二年级 · 算术
车上原有 32 人。

车上现在有多少人?
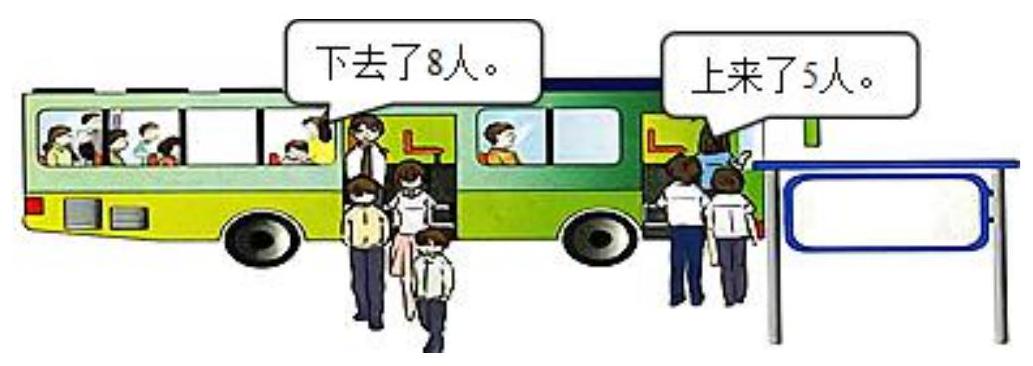
答案: 29 人

【分析】用车上原有的人数减去下去的人数, 再加上上来的人数, 就是车上现在有的人数, 据此解答。

【详解】 $32-8+5$

$=24+5$

$=29($ 人)

答: 车上现在有 29 人。

【点睛】考查了整数加减法的实际运用, 根据题中所给的量进行计算即可。